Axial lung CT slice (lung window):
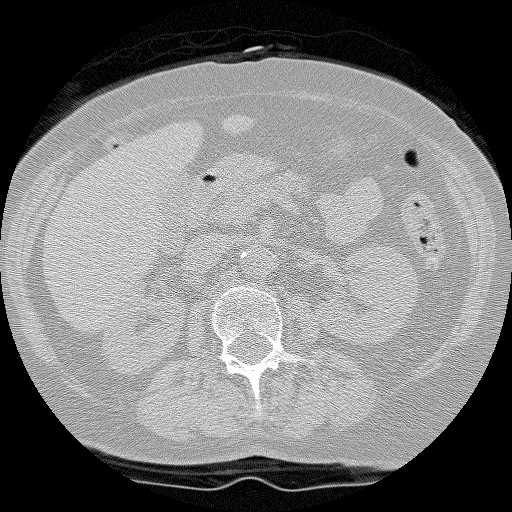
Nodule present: no